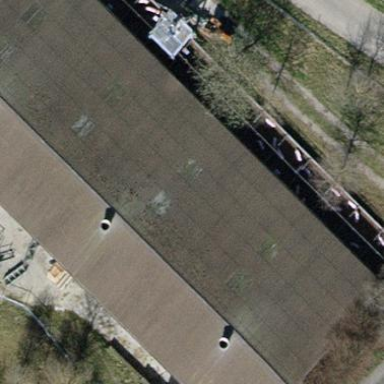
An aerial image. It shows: Farm auxiliary building with gabled roof.